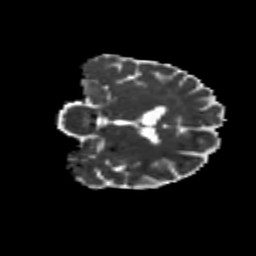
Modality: MD
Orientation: coronal
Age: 25
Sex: male
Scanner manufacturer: siemens
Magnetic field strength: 3 T
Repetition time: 8.6 s
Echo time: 0.095 s